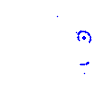
Particle: kaon